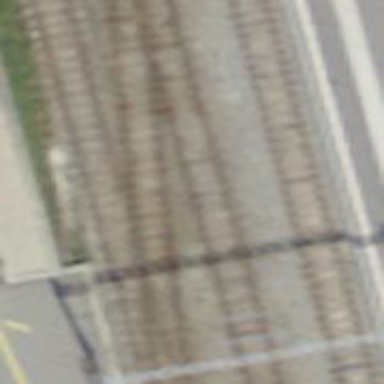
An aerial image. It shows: Rail yard with electrified contact lines for railway operations.